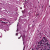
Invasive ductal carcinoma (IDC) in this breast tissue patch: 0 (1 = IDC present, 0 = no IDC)